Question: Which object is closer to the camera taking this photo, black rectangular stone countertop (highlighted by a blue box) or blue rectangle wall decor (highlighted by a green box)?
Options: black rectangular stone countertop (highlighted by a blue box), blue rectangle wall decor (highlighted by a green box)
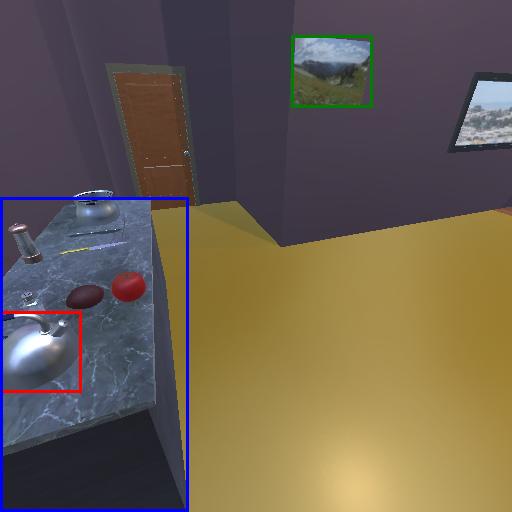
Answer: black rectangular stone countertop (highlighted by a blue box)